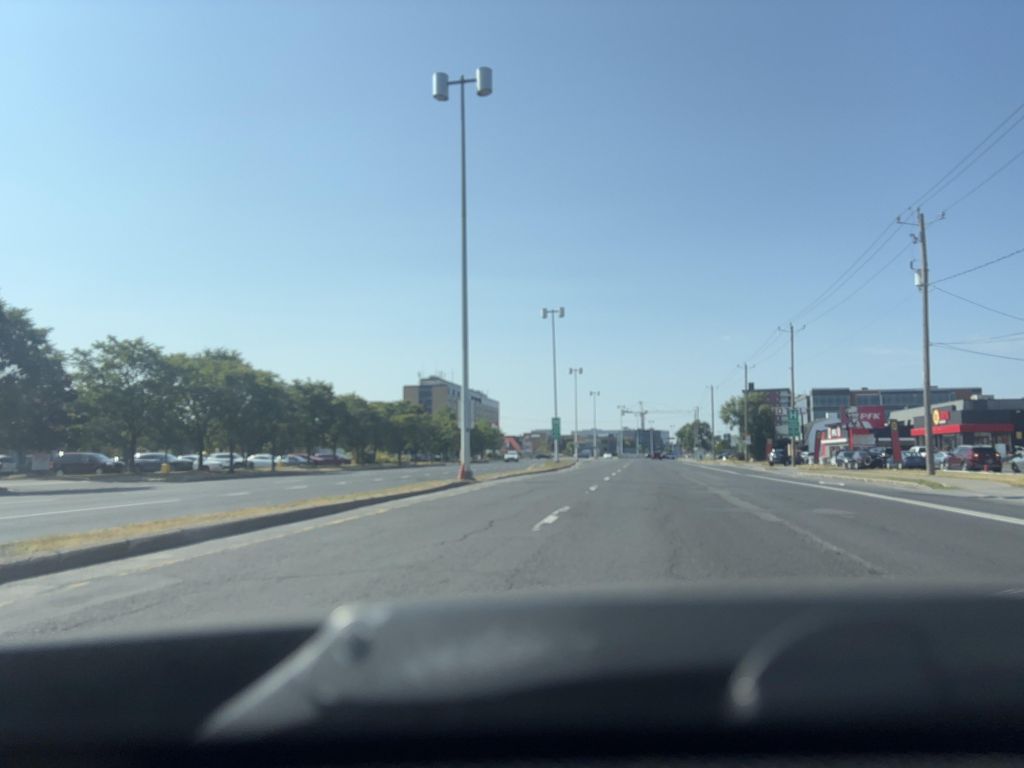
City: montreal